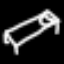
Label: bed